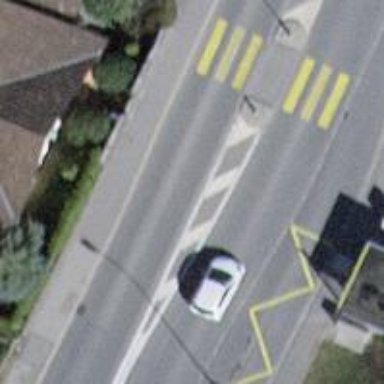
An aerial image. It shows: Public transport stop position.